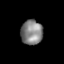
Tissue: skin
Cell type: Epithelial cells
Senescence score: 0.2835
Nuclear area (px): 529
Mean DAPI intensity: 131.183